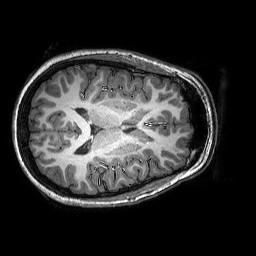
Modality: T1w
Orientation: axial
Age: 20
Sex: female